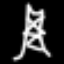
Label: The Eiffel Tower